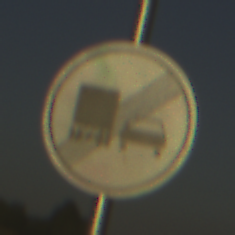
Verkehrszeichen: EndeUeberholverbotKraftfahrzeuge
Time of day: SunriseSunset
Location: Outdoor (RoadRail)
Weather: Clear
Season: NotSpecified
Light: Natural